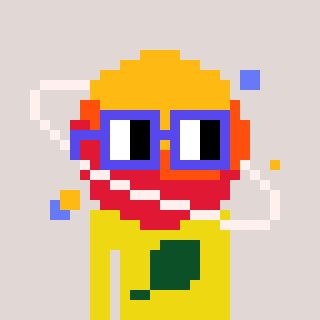
a pixel art character with square blue glasses, a saturn-shaped head and a yellow-colored body on a warm background